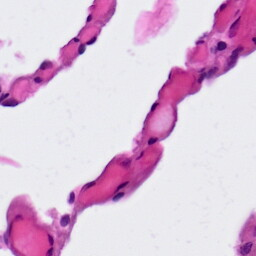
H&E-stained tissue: Lung